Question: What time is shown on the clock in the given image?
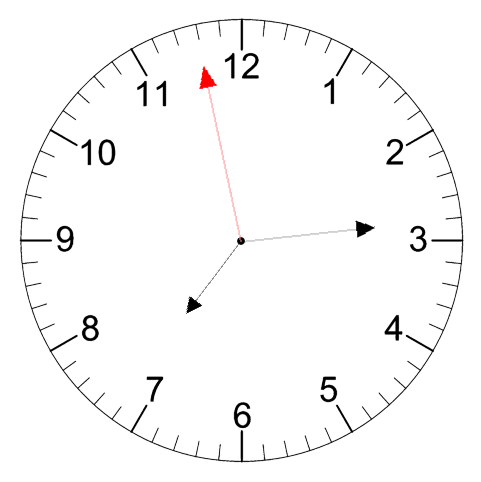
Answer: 07:13:58